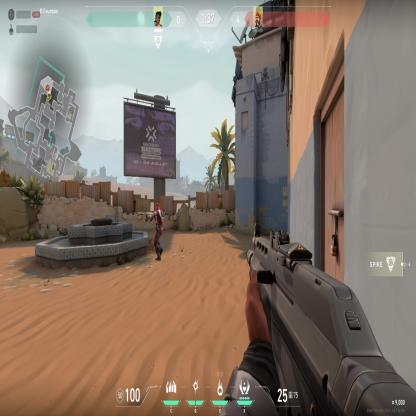
Label: enemy